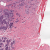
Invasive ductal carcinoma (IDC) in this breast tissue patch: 1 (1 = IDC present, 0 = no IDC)